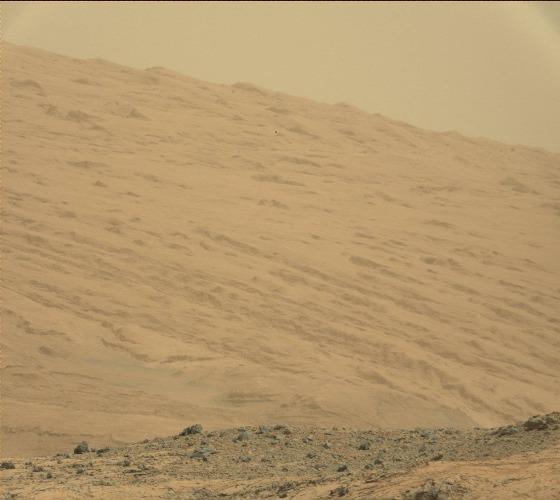
Terrain classes present: Bedrock, Gravel / Sand / Soil, Rock, Sky / Distant Mountains